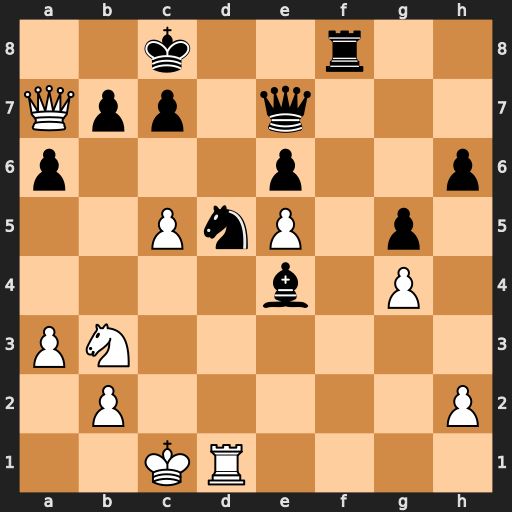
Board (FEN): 2k2r2/Qpp1q3/p3p2p/2PnP1p1/4b1P1/PN6/1P5P/2KR4
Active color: w
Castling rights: -
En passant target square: -
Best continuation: c6 bxc6 Nc5 Qxc5+ Qxc5